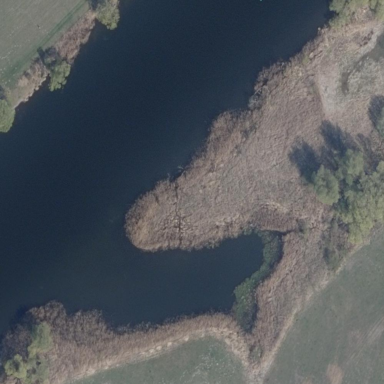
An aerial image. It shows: Reedbed in wetland area.